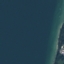
Land use / land cover class: SeaLake